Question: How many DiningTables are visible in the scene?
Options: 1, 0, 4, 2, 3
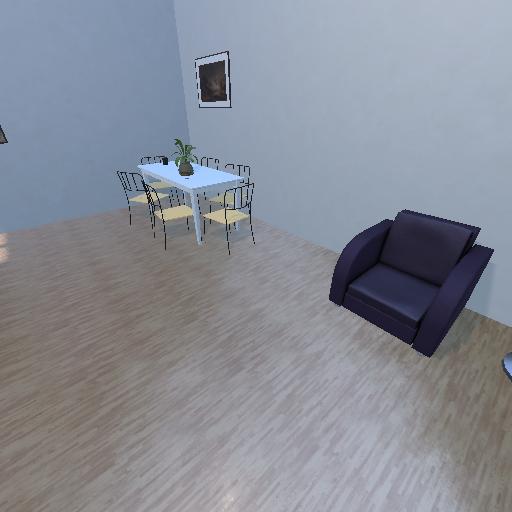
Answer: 1